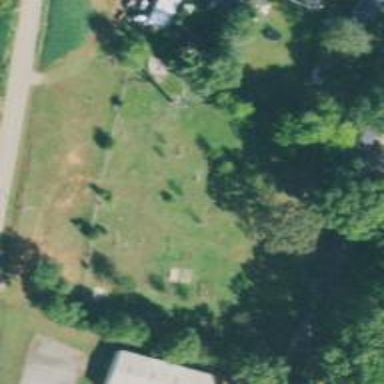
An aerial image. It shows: Graveyard.